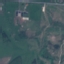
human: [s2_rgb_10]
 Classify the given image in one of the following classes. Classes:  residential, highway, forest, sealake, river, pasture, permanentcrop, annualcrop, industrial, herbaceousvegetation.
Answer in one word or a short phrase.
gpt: Pasture